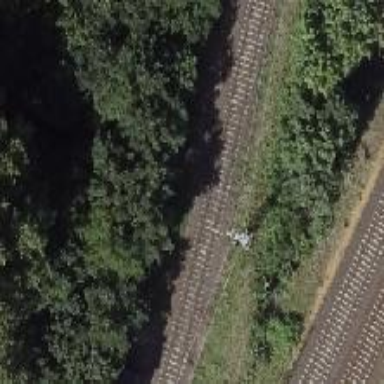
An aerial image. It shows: Railway signal.